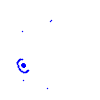
Particle: electron